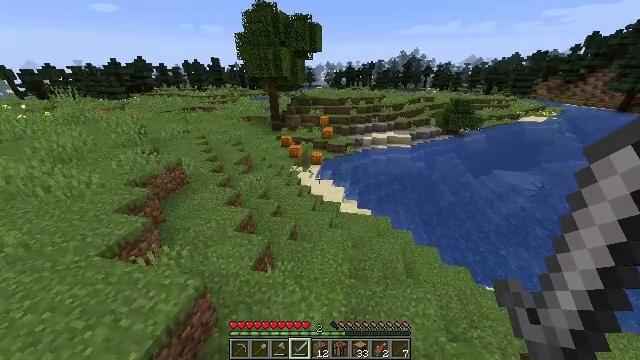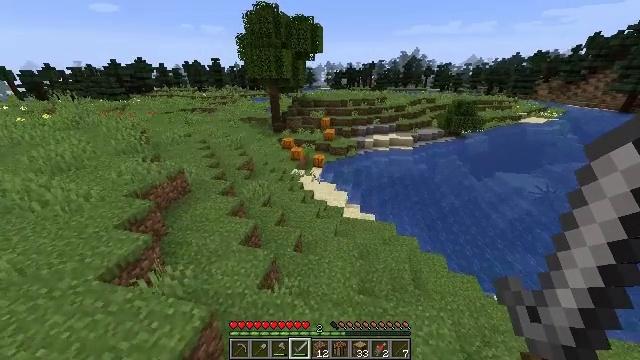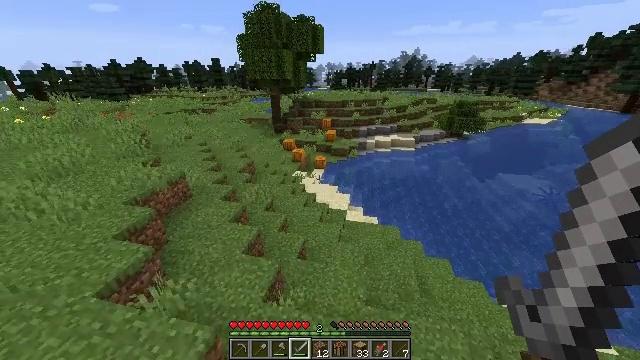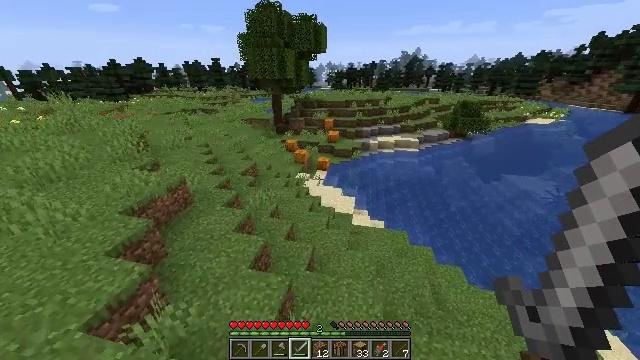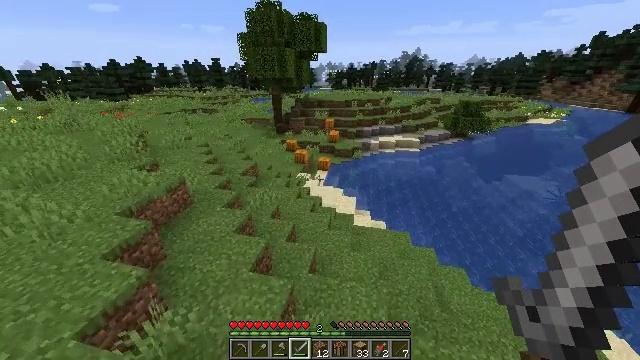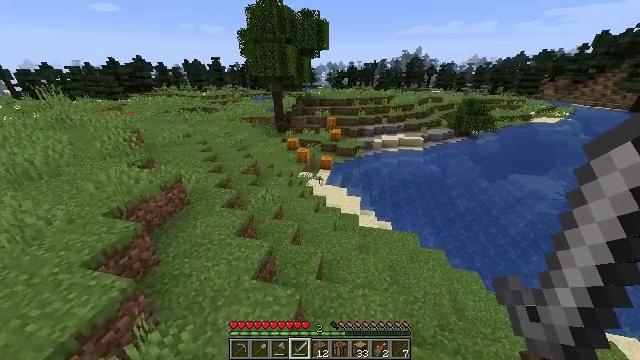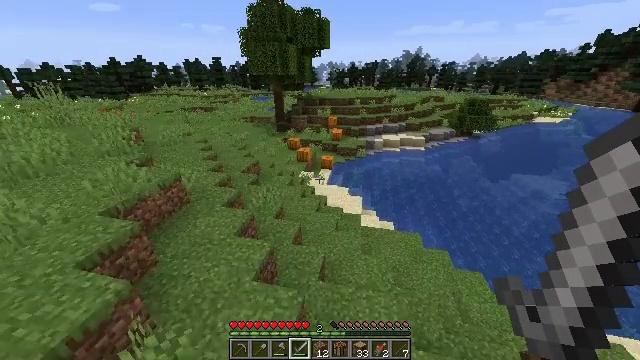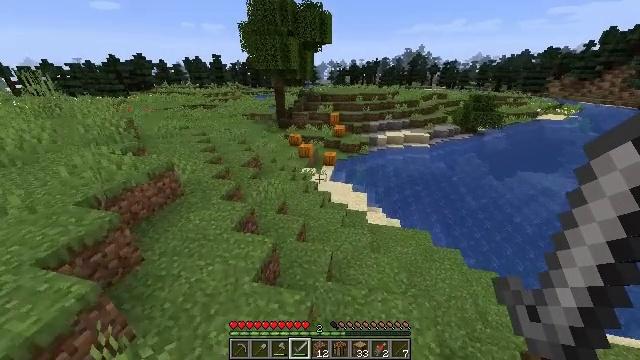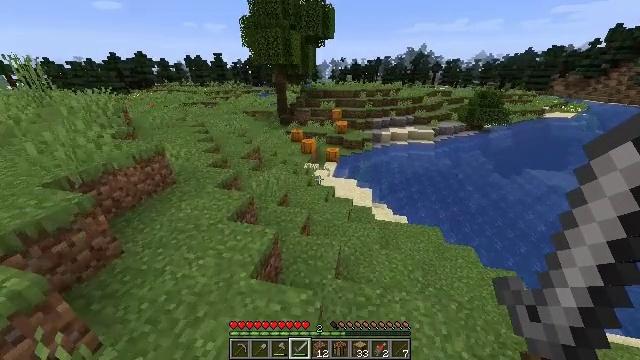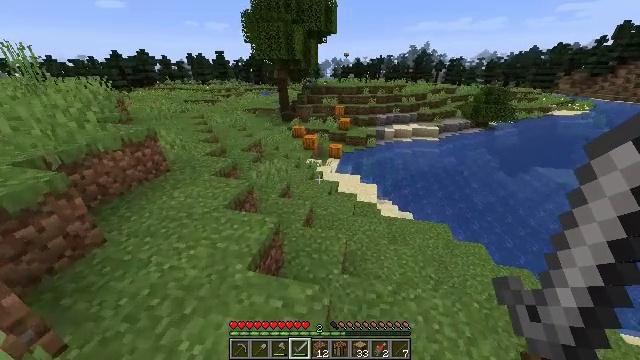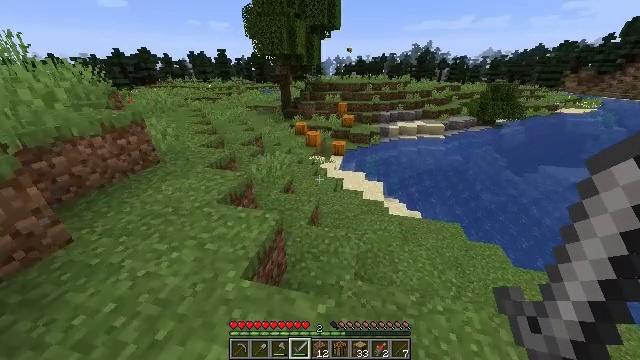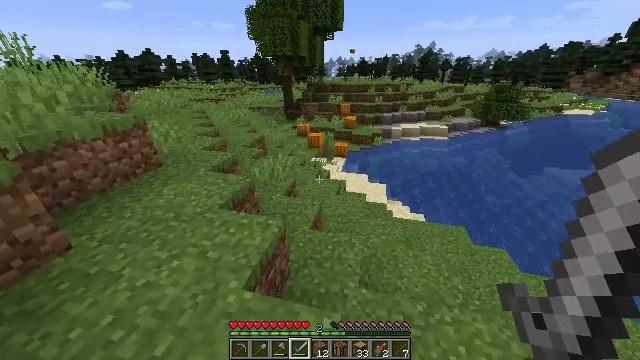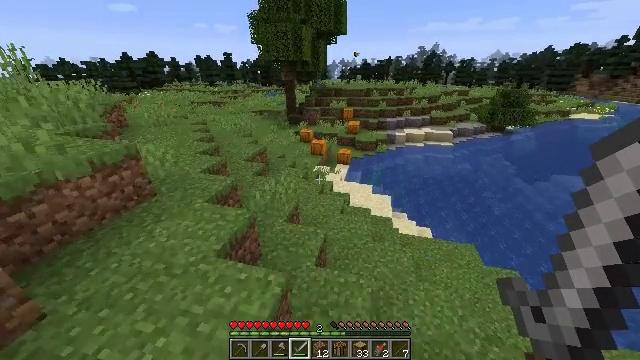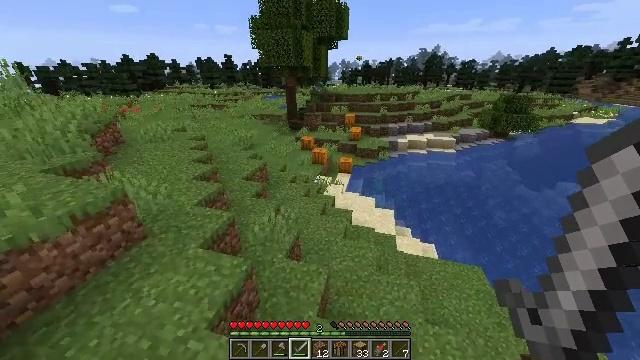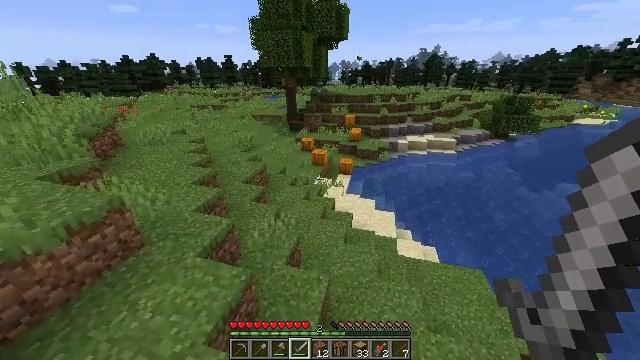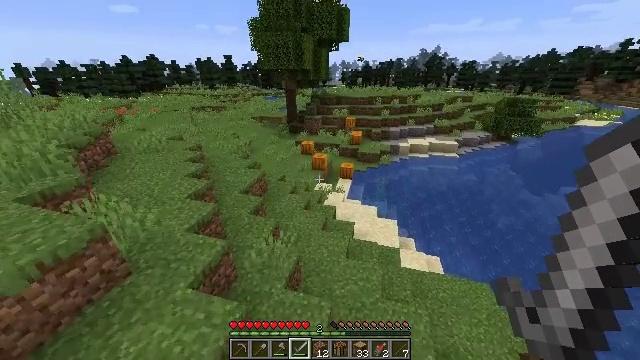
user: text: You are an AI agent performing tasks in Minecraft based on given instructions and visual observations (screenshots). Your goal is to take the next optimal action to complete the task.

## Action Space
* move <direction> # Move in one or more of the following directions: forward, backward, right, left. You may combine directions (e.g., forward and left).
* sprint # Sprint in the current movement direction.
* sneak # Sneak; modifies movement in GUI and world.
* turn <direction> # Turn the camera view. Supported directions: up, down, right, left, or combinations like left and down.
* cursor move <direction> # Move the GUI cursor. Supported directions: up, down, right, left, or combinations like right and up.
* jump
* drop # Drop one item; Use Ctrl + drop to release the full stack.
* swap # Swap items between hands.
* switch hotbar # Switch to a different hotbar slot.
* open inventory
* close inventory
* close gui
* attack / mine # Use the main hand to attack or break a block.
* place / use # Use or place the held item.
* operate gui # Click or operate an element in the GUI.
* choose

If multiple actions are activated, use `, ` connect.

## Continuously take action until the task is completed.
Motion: motion action
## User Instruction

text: Harvest a pumpkin from the field.
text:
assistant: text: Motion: move forward and move left, sprint, jump
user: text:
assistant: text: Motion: move forward and move left, sprint, jump
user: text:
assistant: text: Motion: move forward, sprint, jump
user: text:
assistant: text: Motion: move forward, sprint, jump
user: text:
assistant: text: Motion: move forward, sprint, jump
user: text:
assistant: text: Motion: move forward, sprint, jump
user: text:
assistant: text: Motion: move forward, sprint, jump
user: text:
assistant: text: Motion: move forward, sprint, jump
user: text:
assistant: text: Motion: move forward, sprint, jump
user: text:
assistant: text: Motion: move forward, sprint, jump
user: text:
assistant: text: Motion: move forward, sprint, jump
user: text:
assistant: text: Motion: move forward, sprint, jump
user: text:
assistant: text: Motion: move forward, sprint, jump
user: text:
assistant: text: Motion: move forward, sprint, jump
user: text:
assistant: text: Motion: move forward, sprint, jump
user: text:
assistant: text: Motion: move forward, sprint, jump
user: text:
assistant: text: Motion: move forward, sprint, jump
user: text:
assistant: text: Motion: move forward, sprint, jump
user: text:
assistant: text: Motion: move forward, sprint, jump
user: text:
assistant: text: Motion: move forward, sprint, jump
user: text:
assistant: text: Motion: move forward, sprint, jump
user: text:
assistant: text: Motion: move forward, sprint, jump
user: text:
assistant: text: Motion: move forward, sprint, jump
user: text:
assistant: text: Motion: move forward, sprint, jump
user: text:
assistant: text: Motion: move forward, sprint, jump
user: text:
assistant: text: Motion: move forward, sprint, turn right, jump
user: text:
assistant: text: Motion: move forward, sprint, turn right, jump
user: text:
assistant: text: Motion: move forward, sprint, turn right, jump
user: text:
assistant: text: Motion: move forward, sprint, jump
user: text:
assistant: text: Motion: move forward, sprint, jump